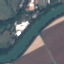
Label: River